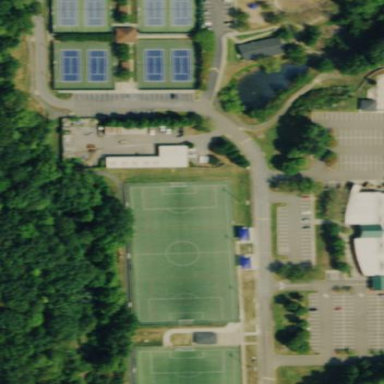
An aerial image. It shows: Soccer pitch for leisure land activities.